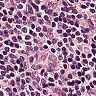
Metastatic tissue present: no